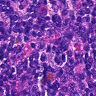
Metastatic tissue present: no